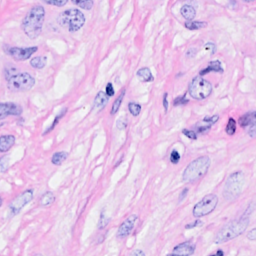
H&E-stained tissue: Breast